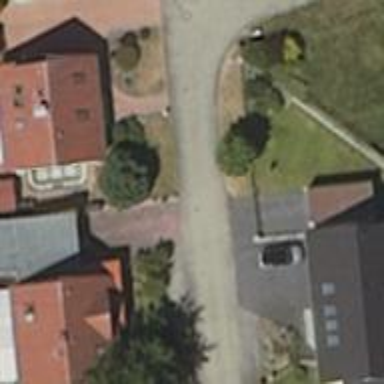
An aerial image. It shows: Living street.